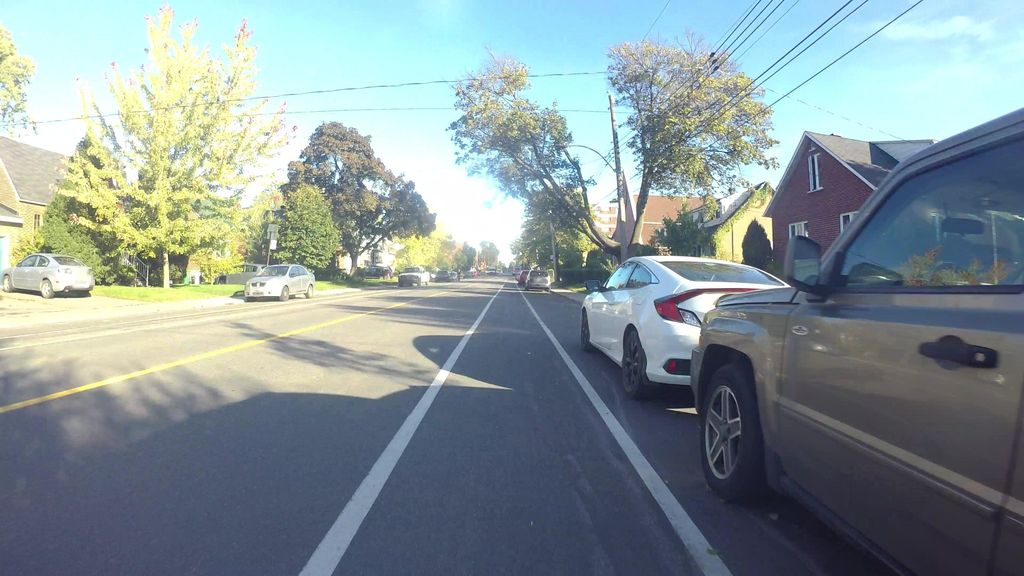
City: montreal